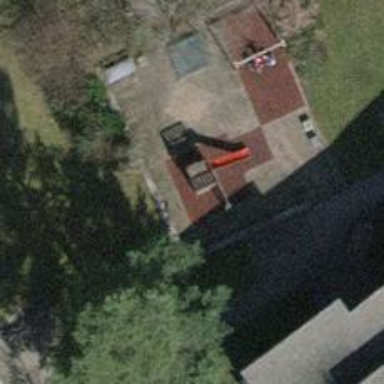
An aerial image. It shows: Playground featuring slide.